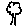
Label: tree